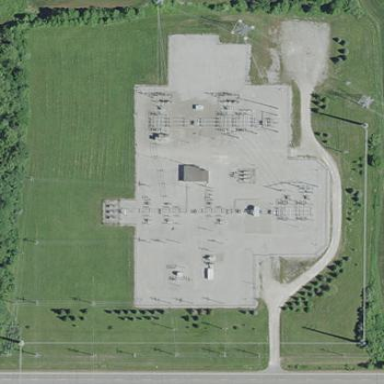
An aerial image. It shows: Power substation with transmission level designation. It is enclosed by fence.